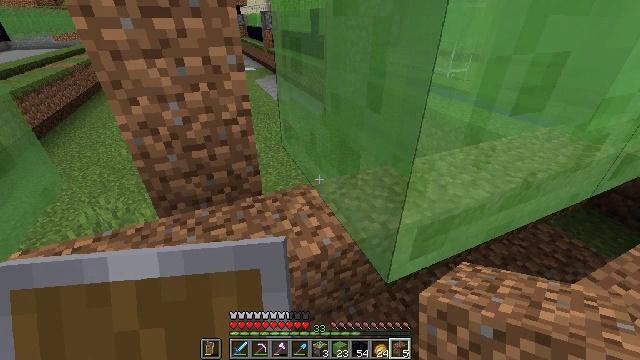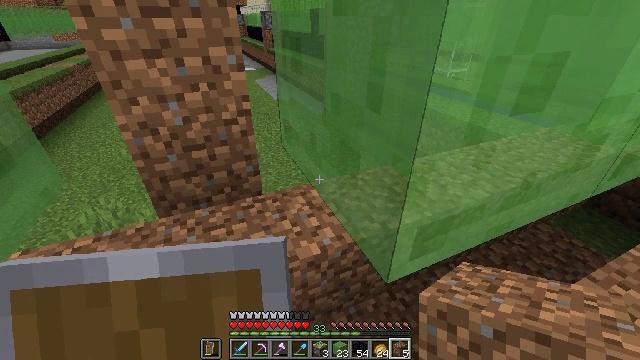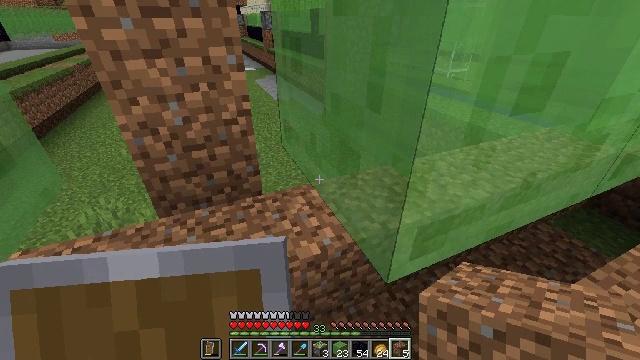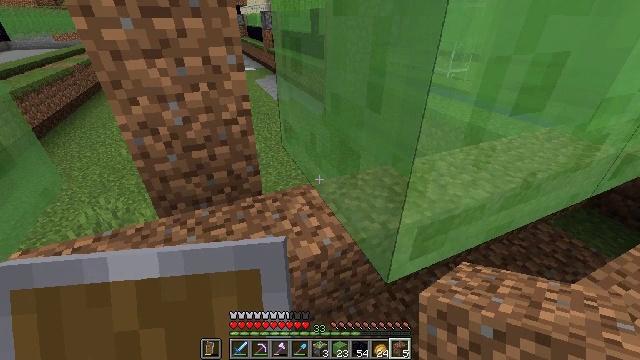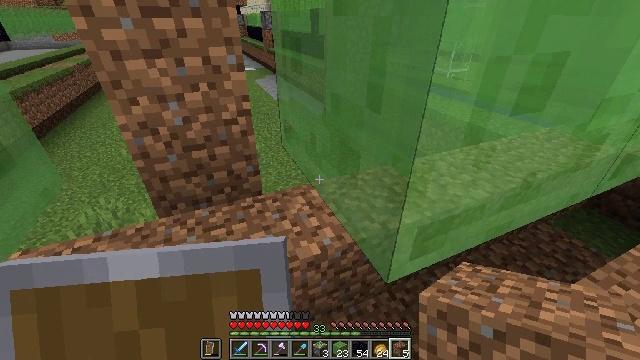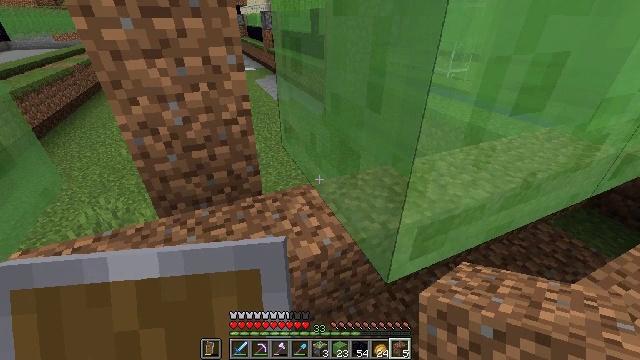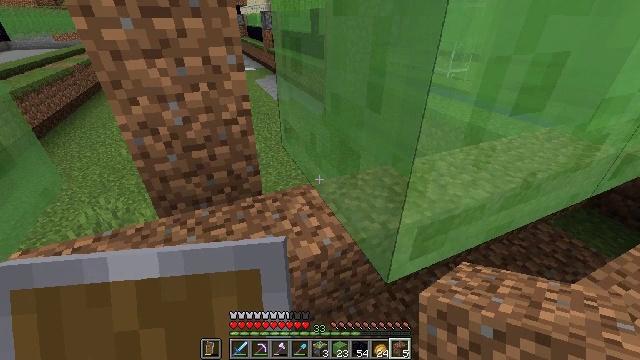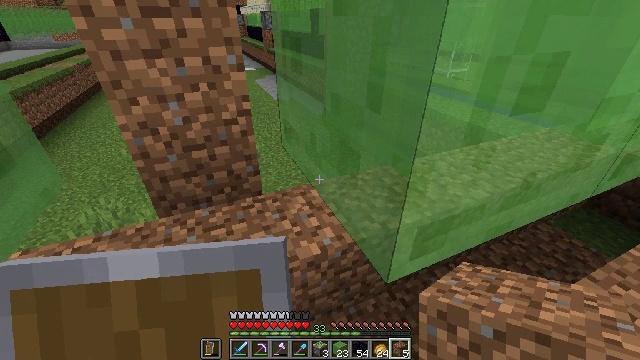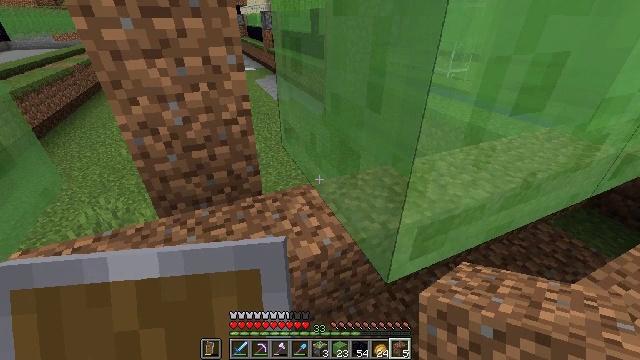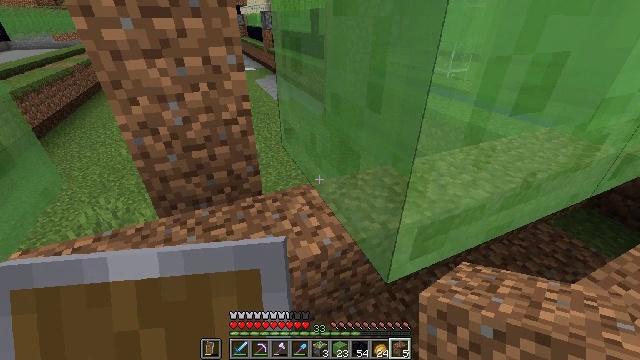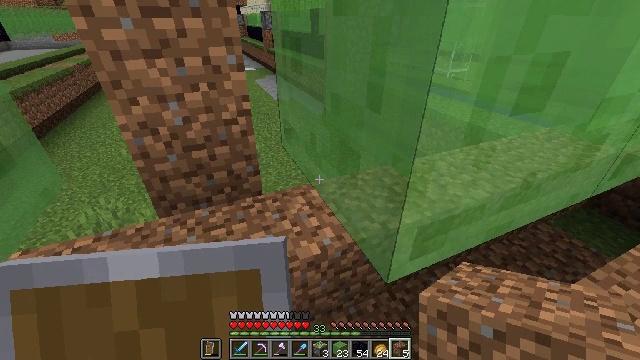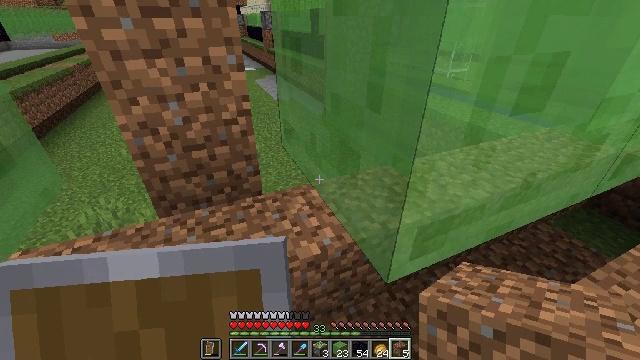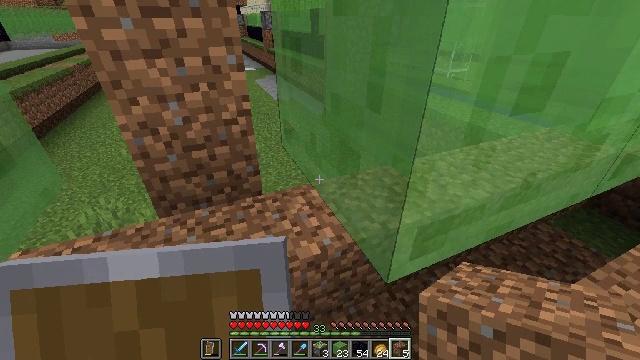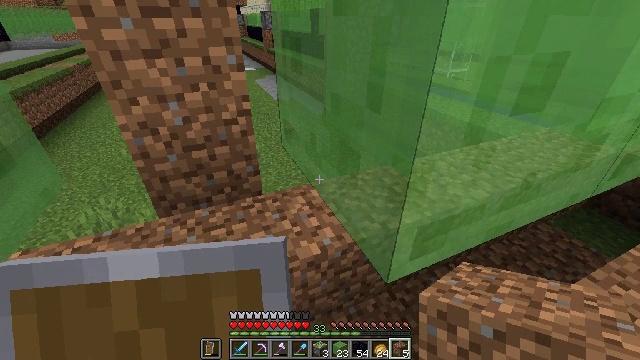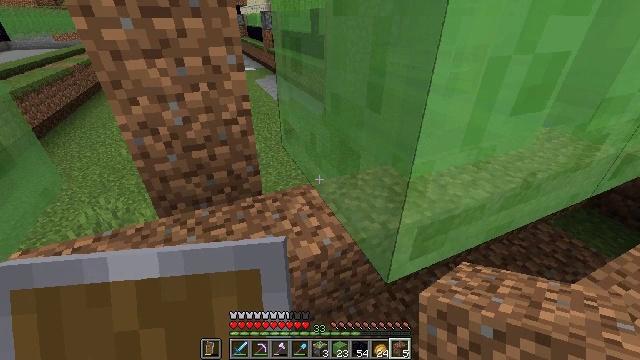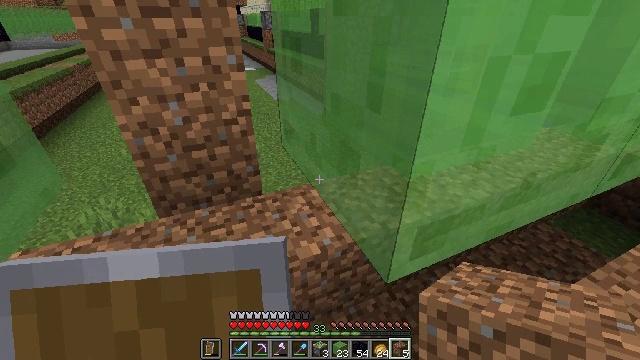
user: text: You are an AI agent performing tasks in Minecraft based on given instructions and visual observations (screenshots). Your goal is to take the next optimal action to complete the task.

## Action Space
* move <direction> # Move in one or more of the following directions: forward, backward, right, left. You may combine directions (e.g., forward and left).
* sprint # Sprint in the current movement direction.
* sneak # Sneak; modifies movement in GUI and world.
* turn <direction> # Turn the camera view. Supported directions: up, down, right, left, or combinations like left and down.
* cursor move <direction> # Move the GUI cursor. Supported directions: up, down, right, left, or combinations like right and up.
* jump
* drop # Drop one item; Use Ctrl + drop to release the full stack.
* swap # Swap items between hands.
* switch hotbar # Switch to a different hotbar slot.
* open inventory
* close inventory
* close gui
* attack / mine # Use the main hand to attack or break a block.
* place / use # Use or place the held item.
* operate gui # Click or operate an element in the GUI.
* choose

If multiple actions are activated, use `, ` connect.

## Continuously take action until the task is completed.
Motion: motion action
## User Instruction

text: Retrieve slime block by mining it.
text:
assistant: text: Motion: no_op
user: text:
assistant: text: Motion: no_op
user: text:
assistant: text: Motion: no_op
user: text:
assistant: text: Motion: no_op
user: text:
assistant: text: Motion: no_op
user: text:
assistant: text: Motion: no_op
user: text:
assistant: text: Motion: no_op
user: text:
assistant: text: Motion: no_op
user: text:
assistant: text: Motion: no_op
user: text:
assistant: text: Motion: no_op
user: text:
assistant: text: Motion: no_op
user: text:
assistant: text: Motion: no_op
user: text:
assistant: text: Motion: no_op
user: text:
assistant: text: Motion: no_op
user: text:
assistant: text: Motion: no_op
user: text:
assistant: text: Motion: no_op
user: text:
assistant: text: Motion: no_op
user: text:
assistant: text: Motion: no_op
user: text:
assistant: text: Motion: no_op
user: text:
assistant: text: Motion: no_op
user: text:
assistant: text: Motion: no_op
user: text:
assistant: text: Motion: no_op
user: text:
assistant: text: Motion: no_op
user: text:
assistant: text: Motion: no_op
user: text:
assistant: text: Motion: no_op
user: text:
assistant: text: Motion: no_op
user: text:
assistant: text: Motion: no_op
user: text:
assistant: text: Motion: no_op
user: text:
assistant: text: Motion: no_op
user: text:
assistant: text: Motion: no_op